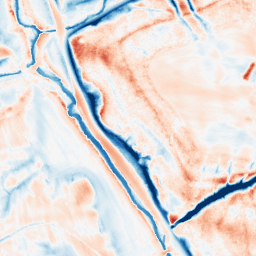
Category: edge_preserving
Decomposition family: guided
Decomposition parameters: radius: 8
eps: 0.01
Upsampling method: bspline
Upsampling parameters: scale: 2
Upsampling scale: 2